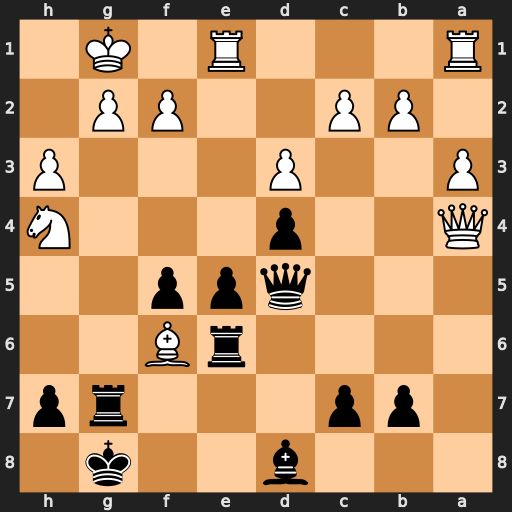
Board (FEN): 3b2k1/1pp3rp/4rB2/3qpp2/Q2p3N/P2P3P/1PP2PP1/R3R1K1
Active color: b
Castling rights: -
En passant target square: -
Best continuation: Bxf6 Qc4 Qxc4 dxc4 Bxh4